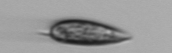
Label: Prorocentrum_triestinum